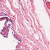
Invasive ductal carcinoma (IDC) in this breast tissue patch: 0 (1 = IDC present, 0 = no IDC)